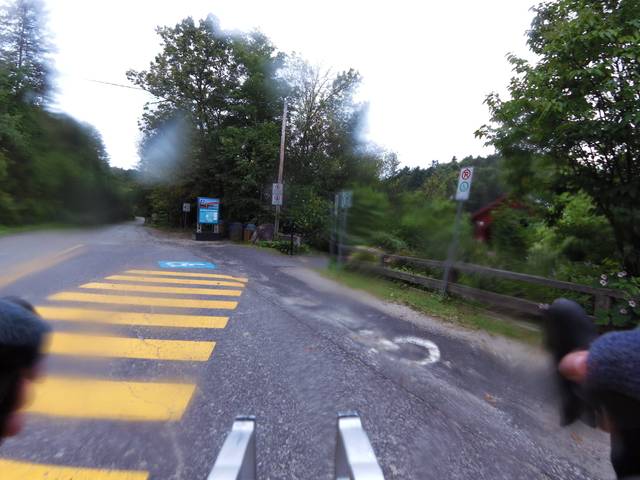
Region: Canada
Coordinates: 45.646, -75.918